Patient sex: F
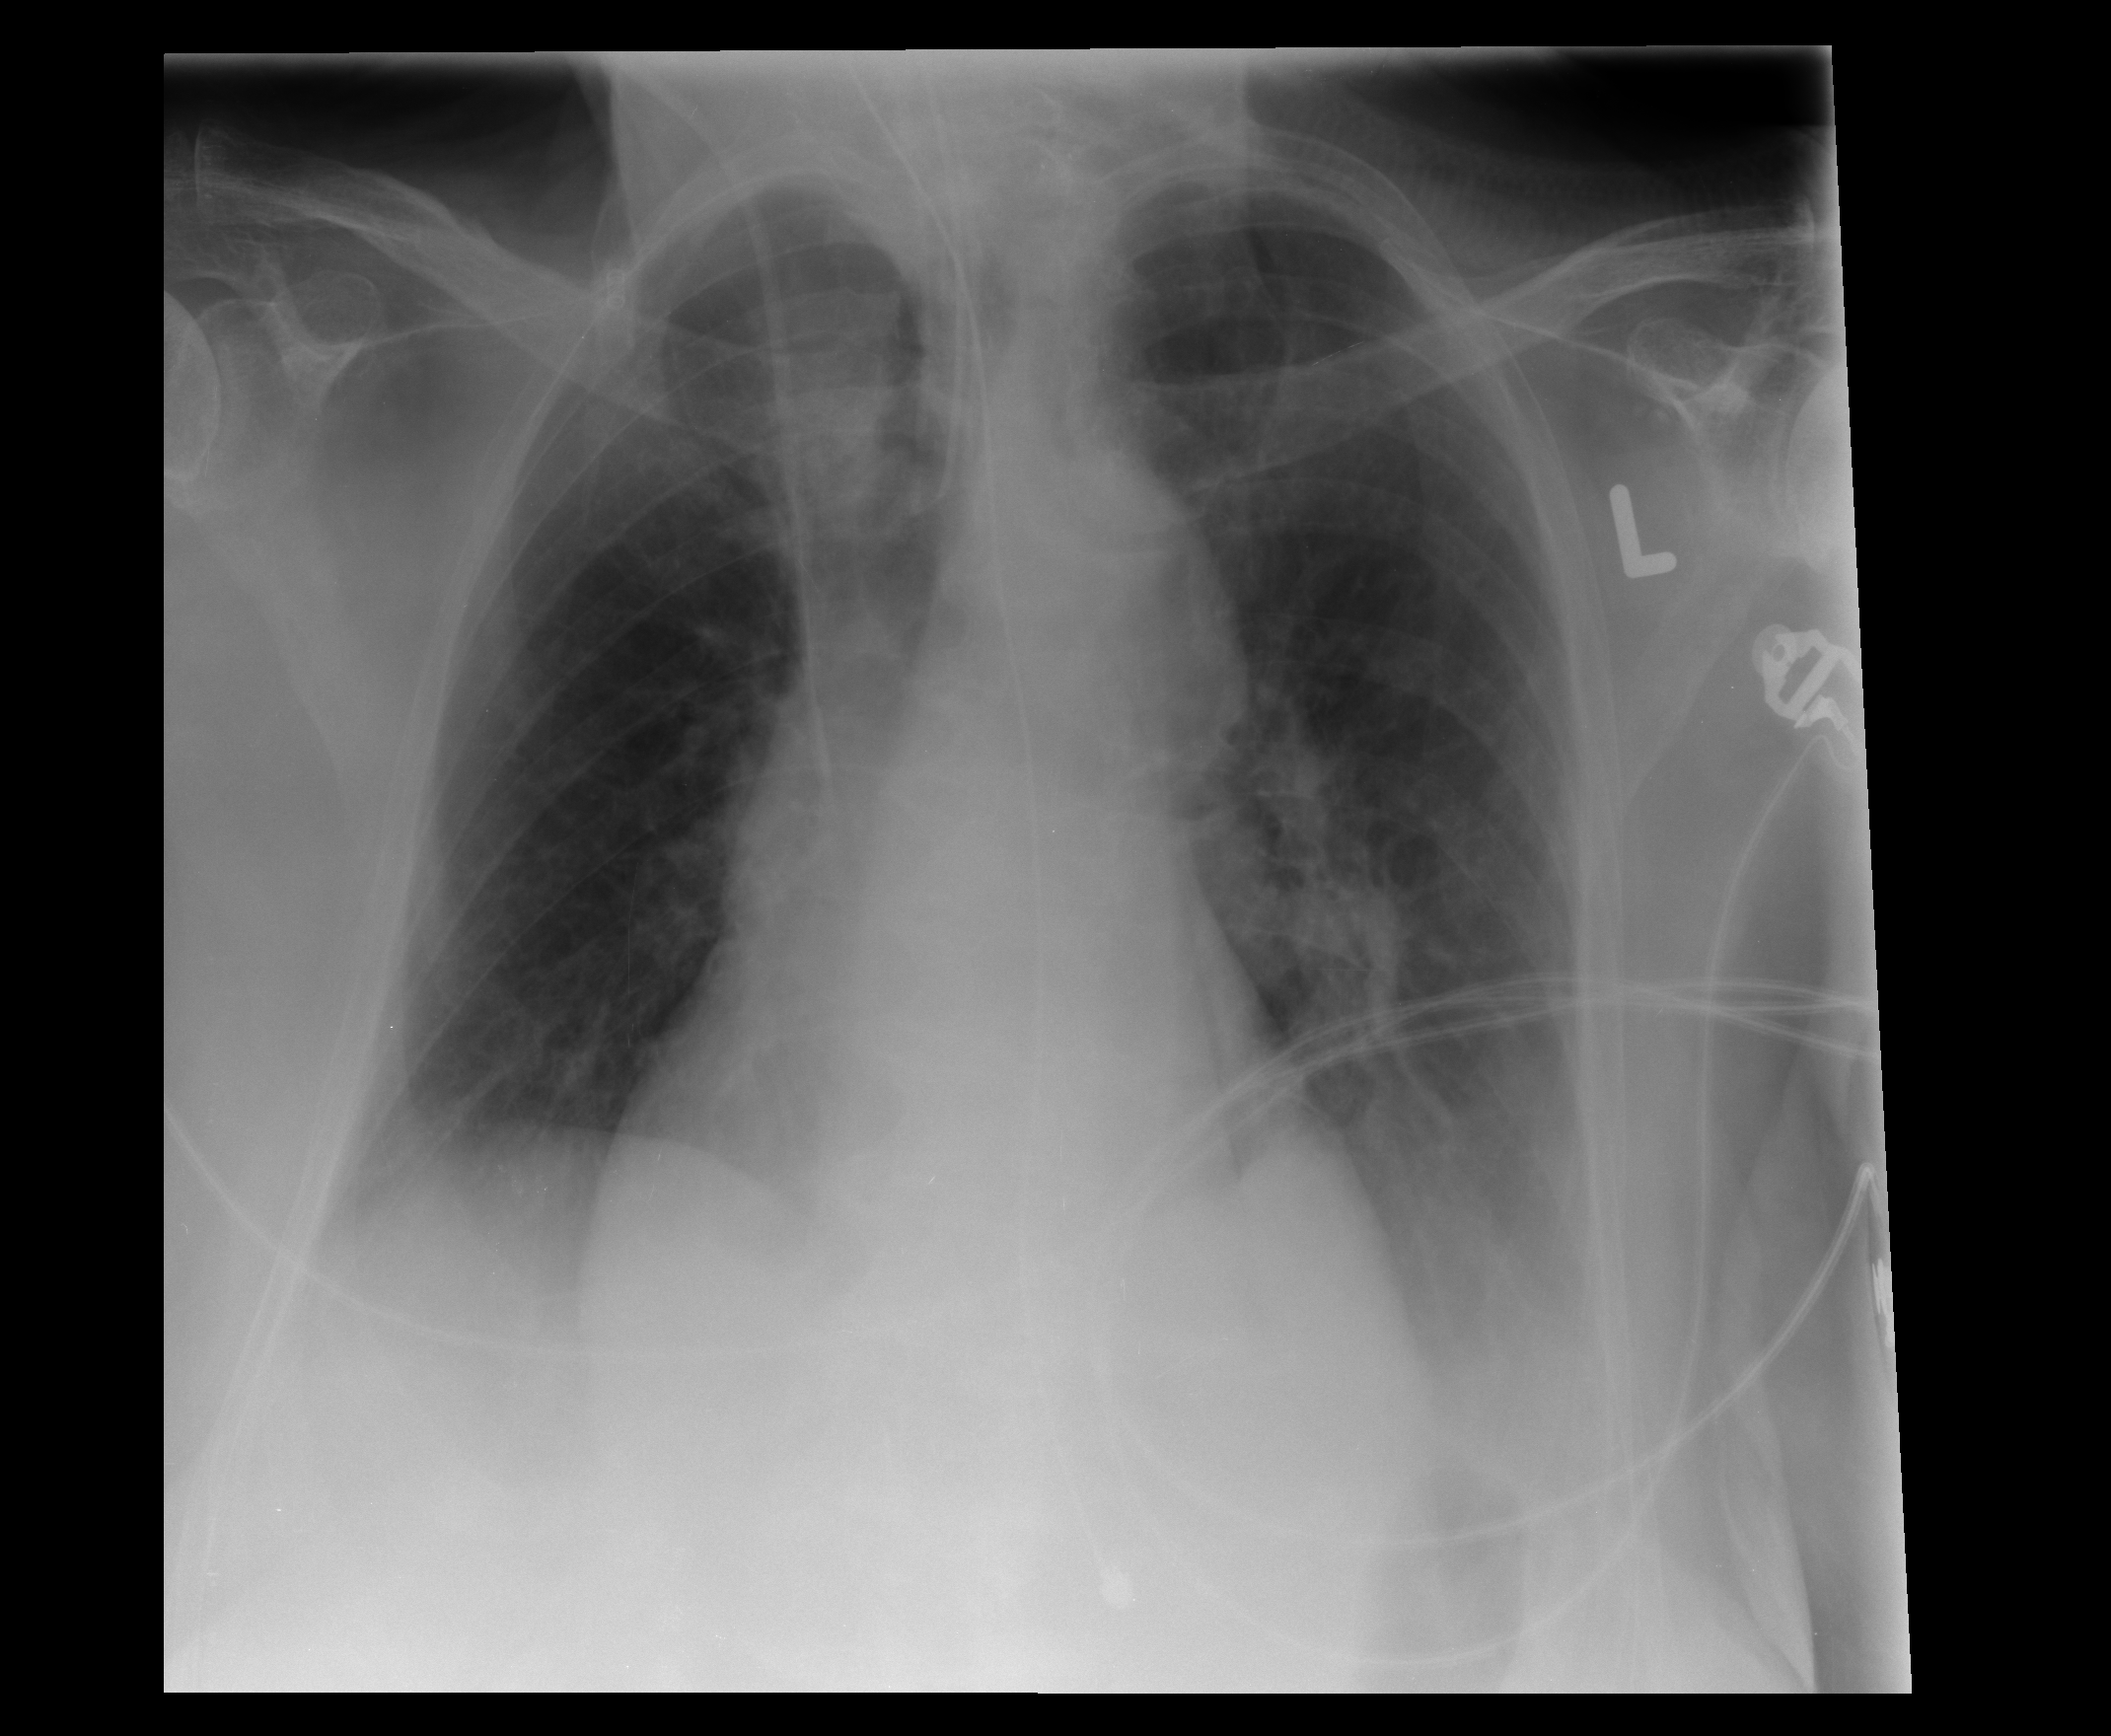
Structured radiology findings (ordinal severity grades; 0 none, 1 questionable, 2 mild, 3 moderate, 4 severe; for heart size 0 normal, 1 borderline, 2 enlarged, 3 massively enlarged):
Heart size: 0
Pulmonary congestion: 0
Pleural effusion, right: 0
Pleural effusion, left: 2
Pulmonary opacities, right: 0
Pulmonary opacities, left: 0
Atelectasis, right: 0
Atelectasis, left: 1